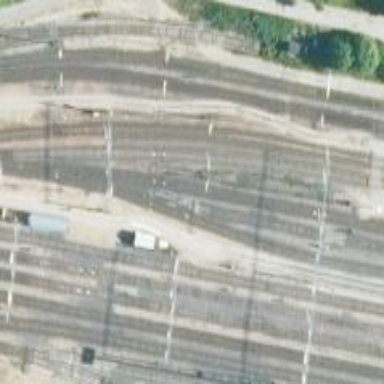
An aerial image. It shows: Railway with continuous electrified contact line.